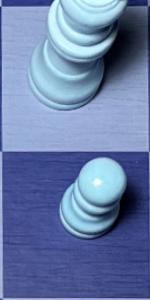
Label: Pawn_White